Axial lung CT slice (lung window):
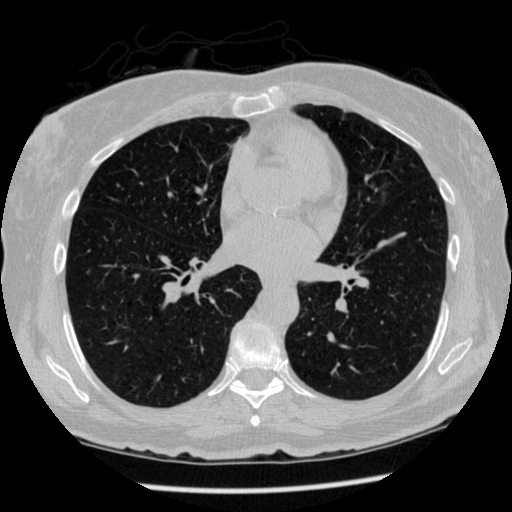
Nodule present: no